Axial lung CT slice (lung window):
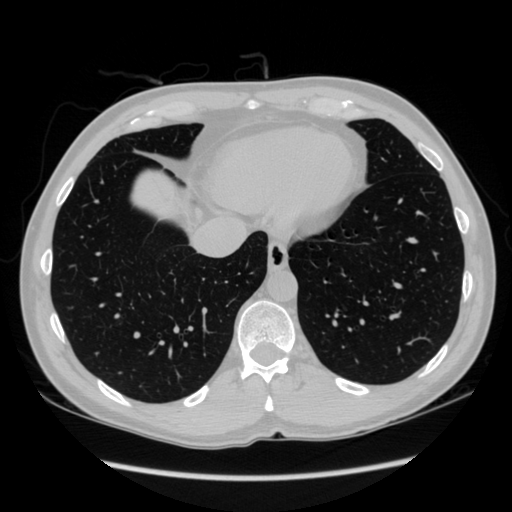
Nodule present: no